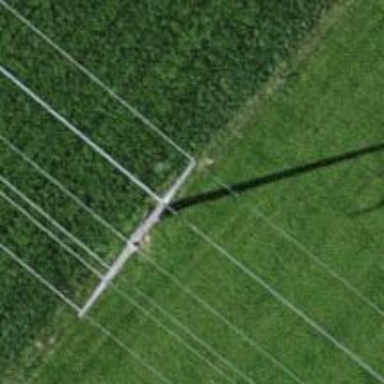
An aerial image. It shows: Power pole.